Field crop: maize
Growth stage: 2
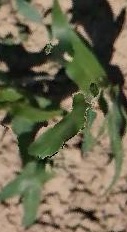
Species: maize